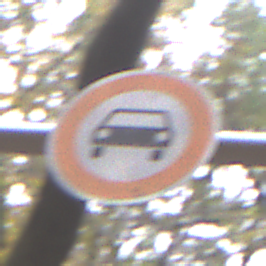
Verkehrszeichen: VerbotKraftwagen
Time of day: MorningAfternoon
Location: Outdoor (Nature)
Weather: Overcast
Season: Autumn
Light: Natural